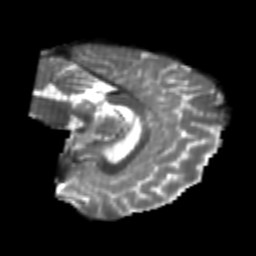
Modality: T2w
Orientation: sagittal
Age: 23
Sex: female
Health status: healthy
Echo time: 0.074 s